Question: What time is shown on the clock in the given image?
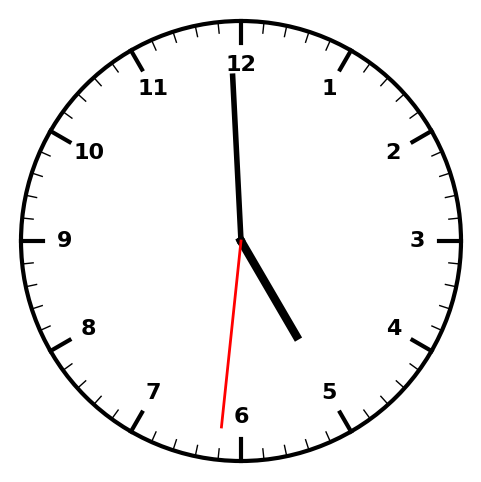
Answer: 04:59:31